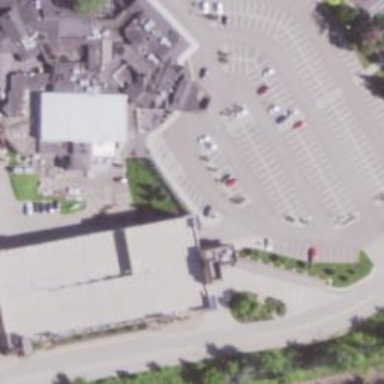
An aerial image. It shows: Multi-storey parking building with park and ride facilities.